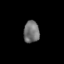
Tissue: skin
Cell type: Epithelial cells
Senescence score: 0.2375
Nuclear area (px): 340
Mean DAPI intensity: 114.212